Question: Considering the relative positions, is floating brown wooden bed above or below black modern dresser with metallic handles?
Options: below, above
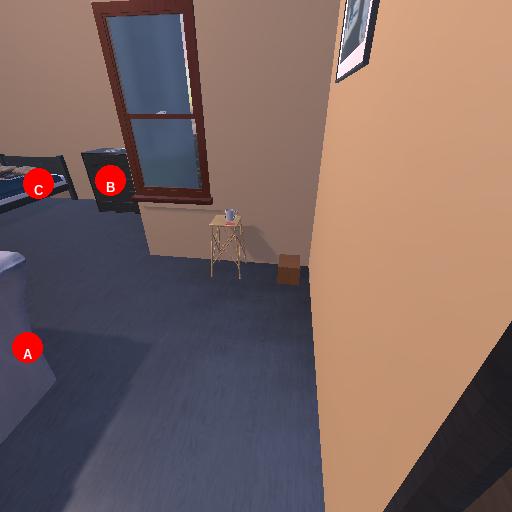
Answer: below